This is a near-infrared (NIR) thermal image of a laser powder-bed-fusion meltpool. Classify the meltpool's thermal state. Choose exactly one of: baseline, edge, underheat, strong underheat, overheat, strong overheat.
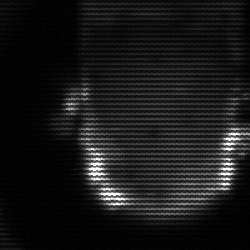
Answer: baseline